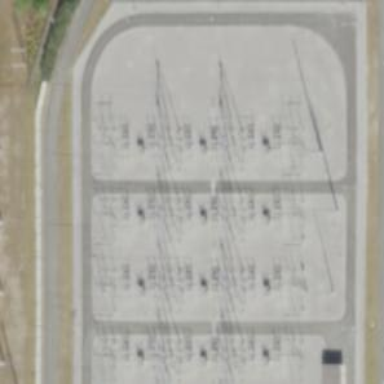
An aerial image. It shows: Switch for power supply.